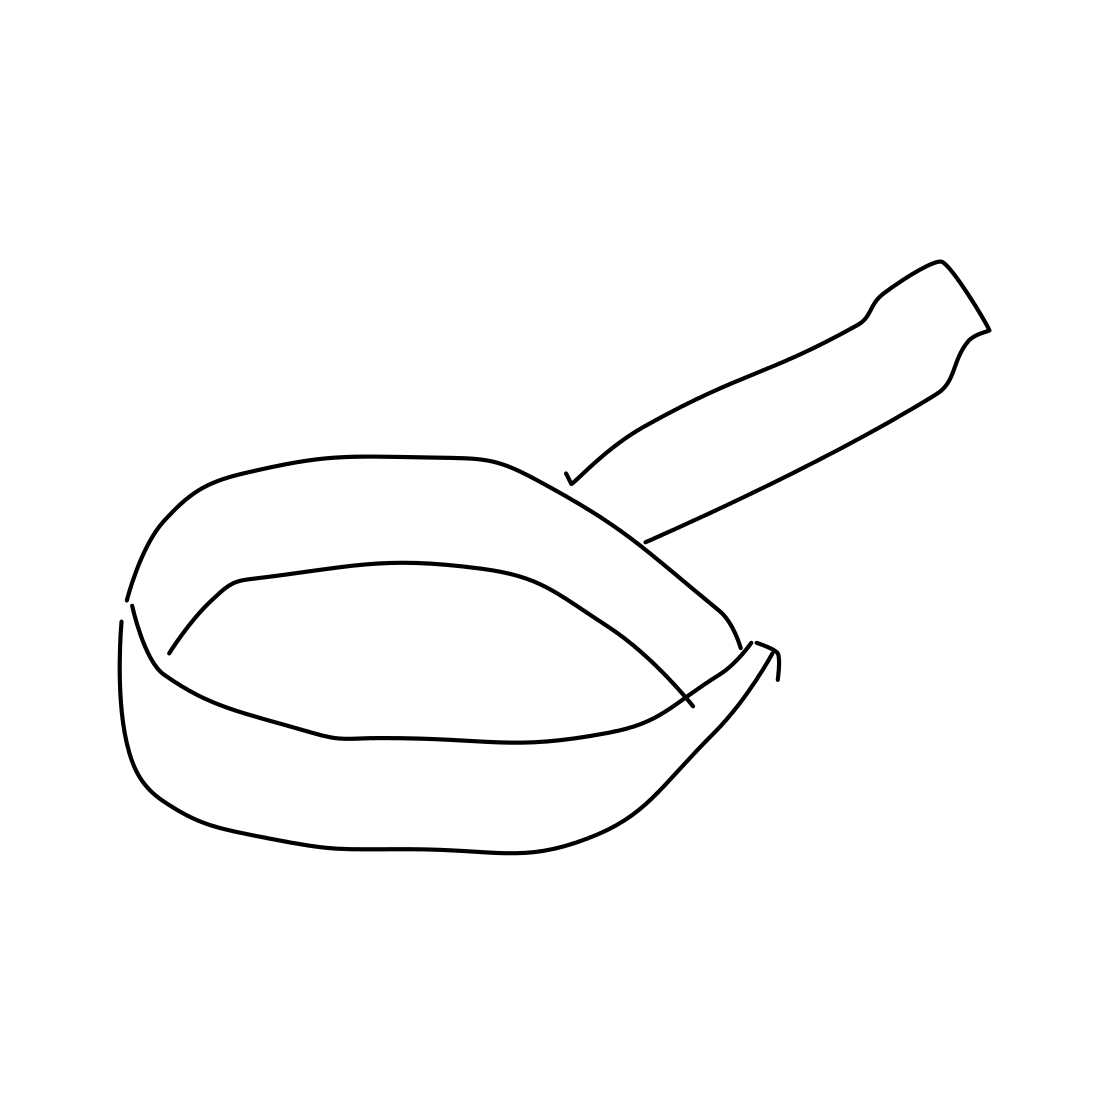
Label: frying-pan